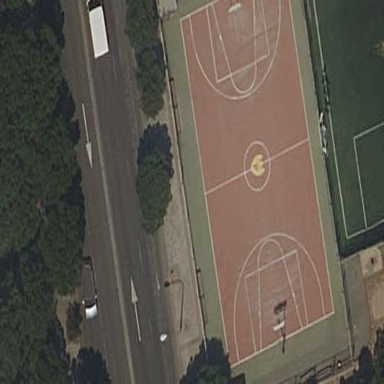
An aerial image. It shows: Basketball court on the roof of building.